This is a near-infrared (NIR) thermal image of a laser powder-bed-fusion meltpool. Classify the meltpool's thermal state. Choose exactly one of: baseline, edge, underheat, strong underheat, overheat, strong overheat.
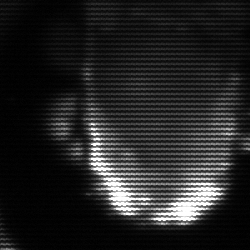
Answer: baseline